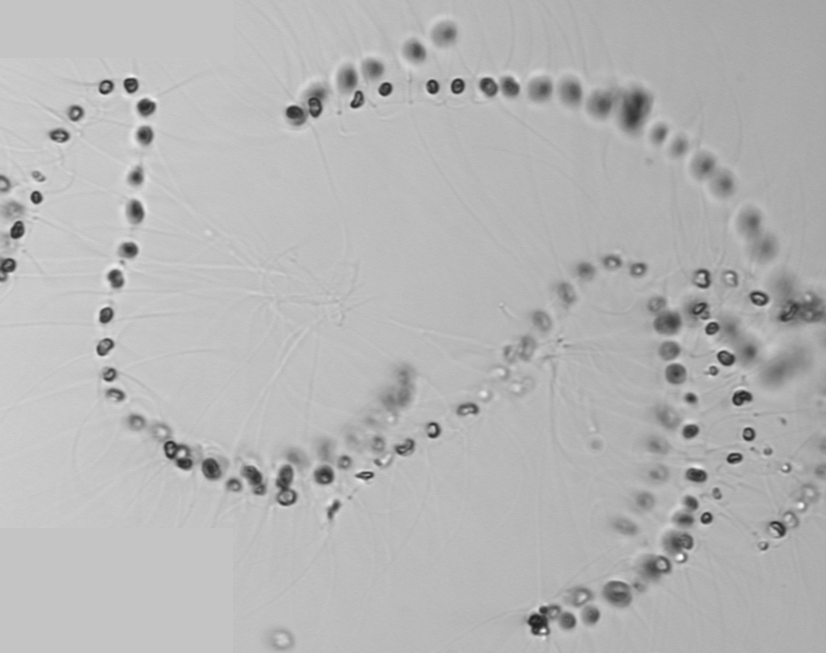
Label: Chaetoceros_socialis